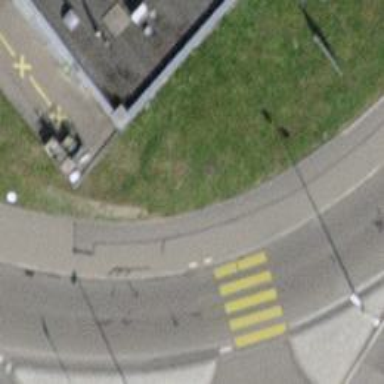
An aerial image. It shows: Asphalt path that serves as sidewalk.